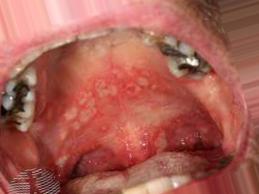
Condition: Mouth Ulcer